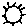
Label: sun